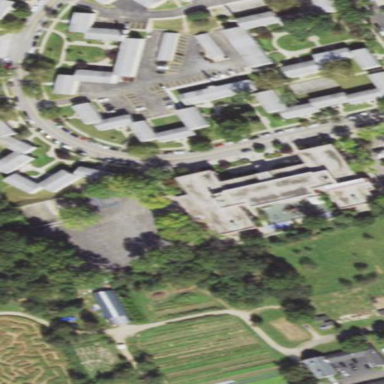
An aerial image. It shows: School.